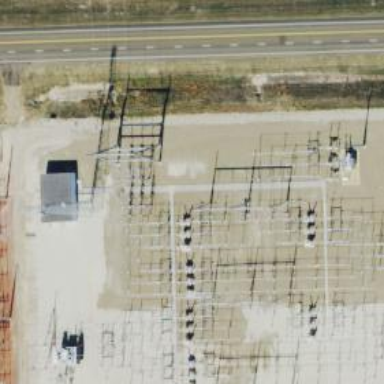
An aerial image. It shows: Switch used for power control.